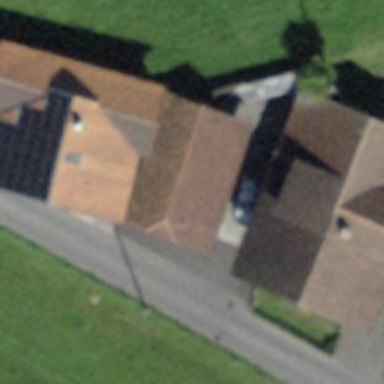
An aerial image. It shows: Rural barn.